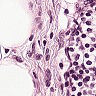
Metastatic tissue present: no